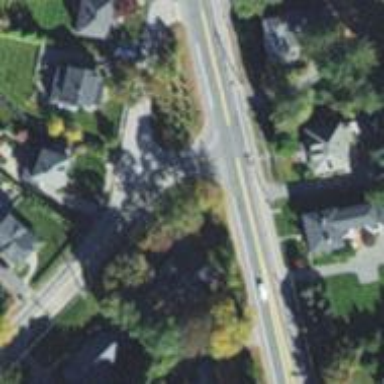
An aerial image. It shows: Stop road.